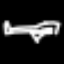
Label: airplane